Field crop: tomato
Growth stage: 2
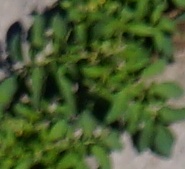
Species: tomato